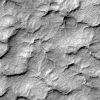
Atmospheric dust classification: not_dusty